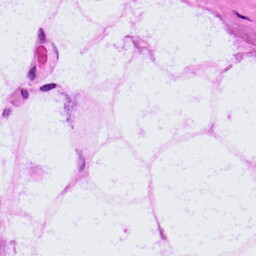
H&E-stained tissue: LymphNode